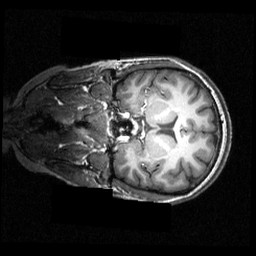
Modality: T1w
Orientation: coronal
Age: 20
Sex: female
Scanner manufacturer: siemens
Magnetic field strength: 3.951 T
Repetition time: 1.5 s
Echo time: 0.00335 s